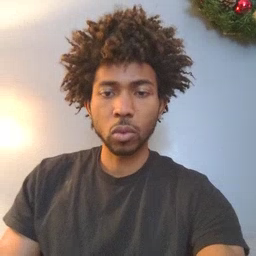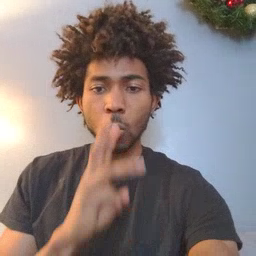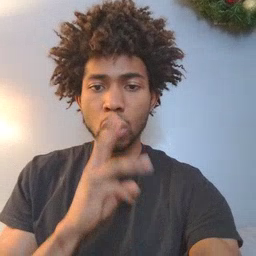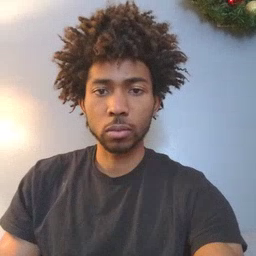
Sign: water